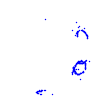
Particle: kaon